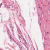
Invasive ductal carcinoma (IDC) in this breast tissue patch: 0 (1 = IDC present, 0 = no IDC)